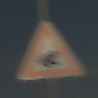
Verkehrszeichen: AmphibienwanderungLinks
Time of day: Midday
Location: Outdoor (Beach)
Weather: PartlyCloudy
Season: NotSpecified
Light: Natural